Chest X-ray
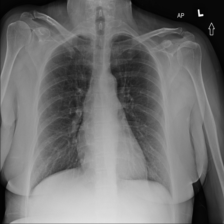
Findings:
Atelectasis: negative
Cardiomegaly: negative
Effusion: negative
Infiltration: positive
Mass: negative
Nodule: negative
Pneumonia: negative
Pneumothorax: negative
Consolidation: negative
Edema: negative
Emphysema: negative
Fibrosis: negative
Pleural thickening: negative
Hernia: negative